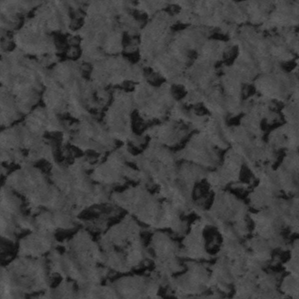
Label: frost